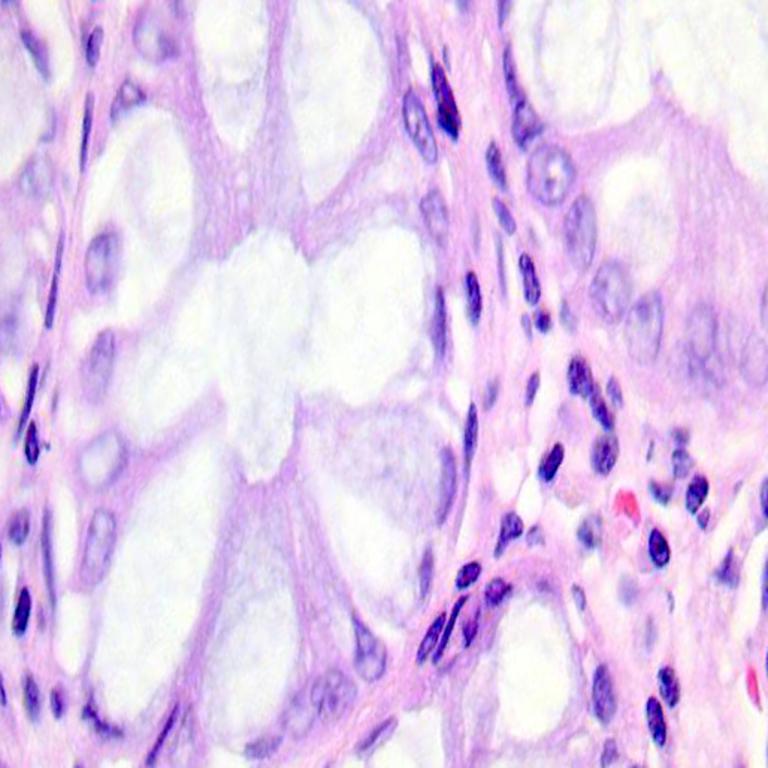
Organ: colon
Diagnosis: benign